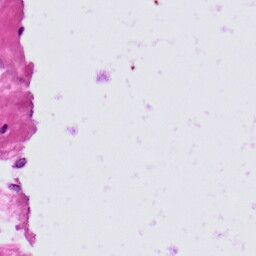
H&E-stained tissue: Prostate